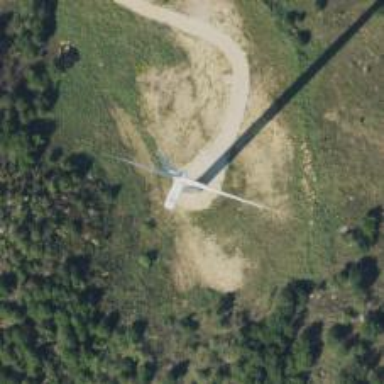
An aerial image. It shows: Wind generator powered by wind. The generator type is horizontal axis and it uses wind turbines.